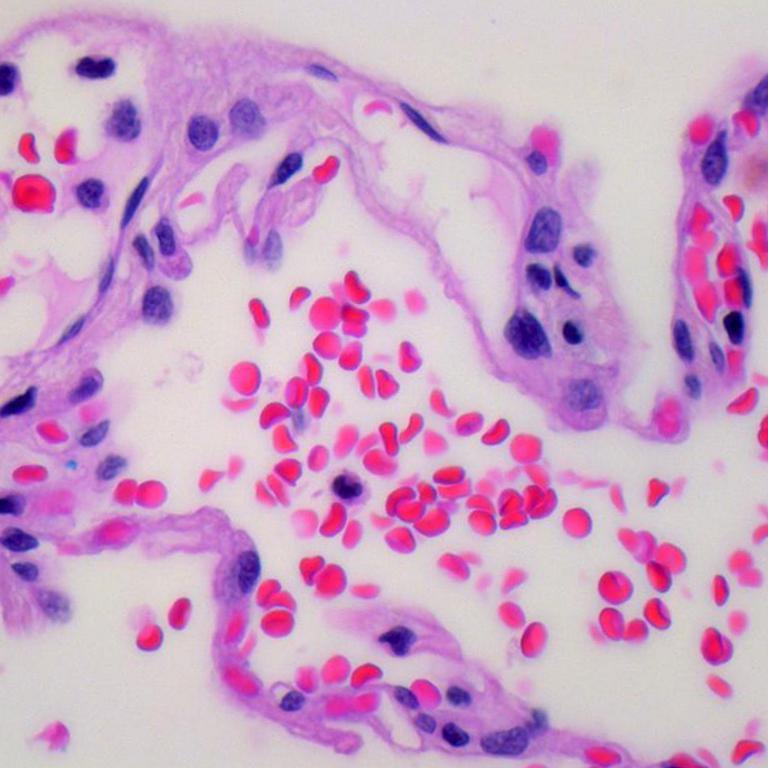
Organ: lung
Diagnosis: benign